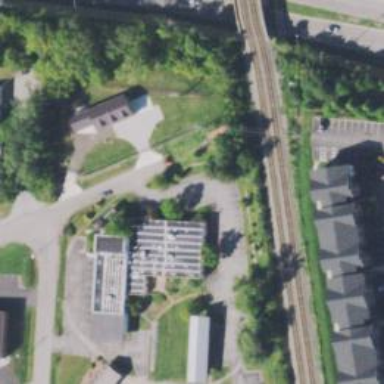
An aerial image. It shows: Miniature railway.